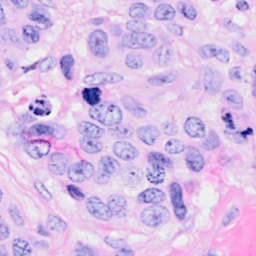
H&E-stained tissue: Breast